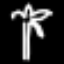
Label: palm tree